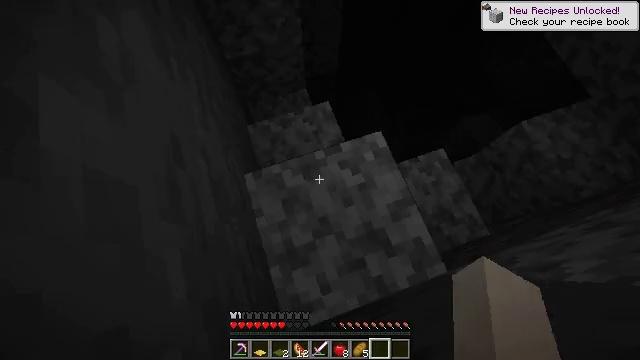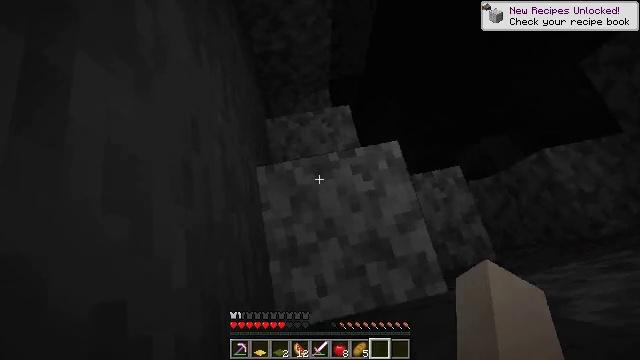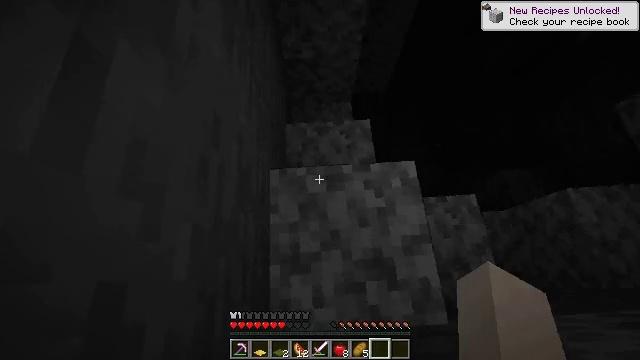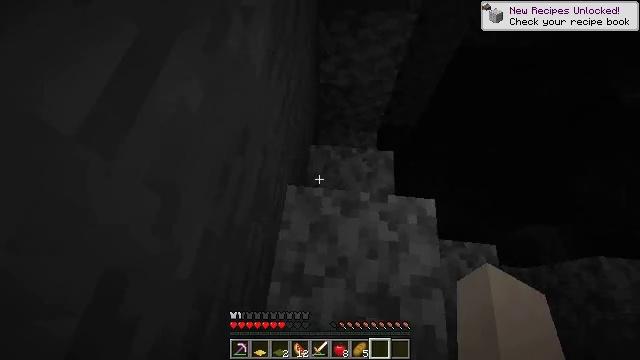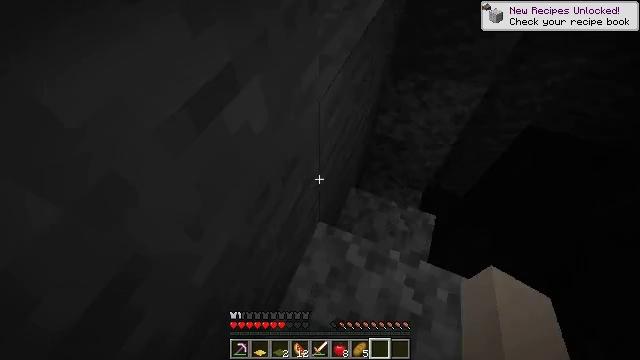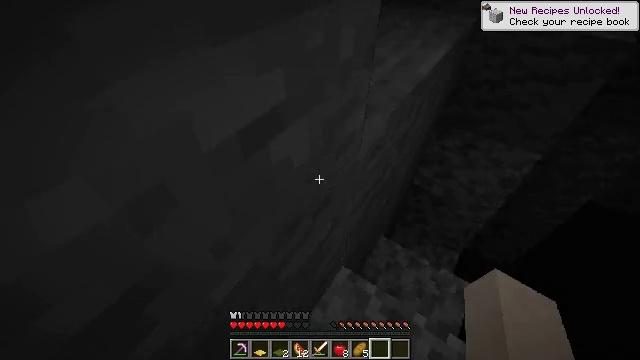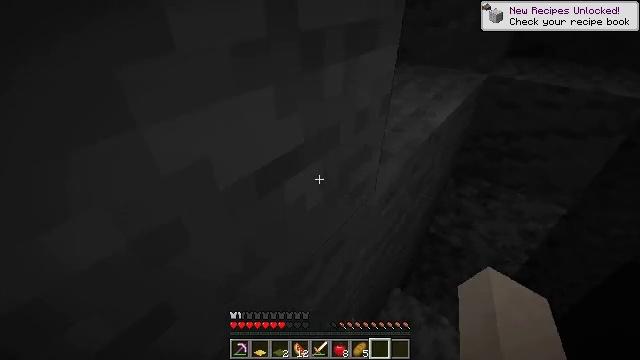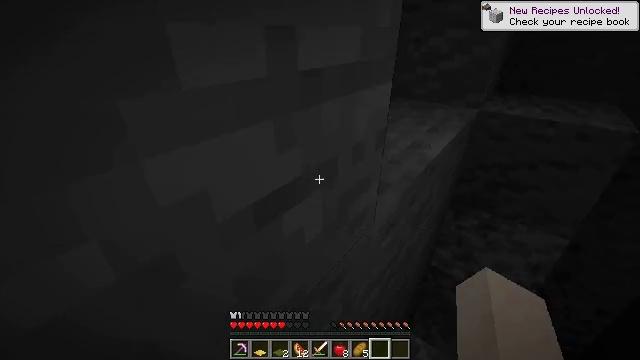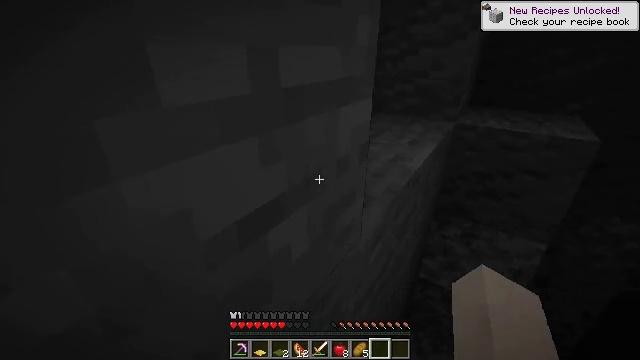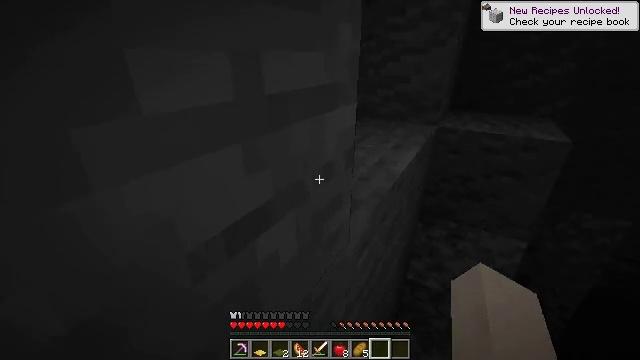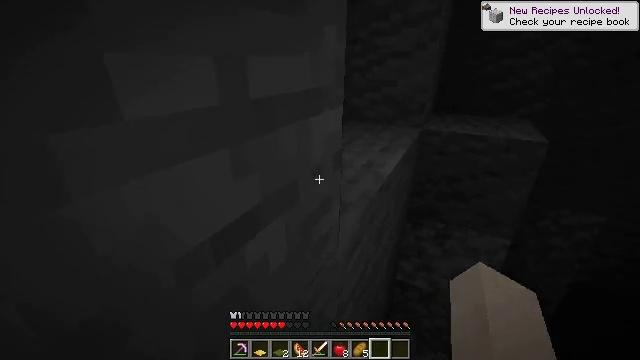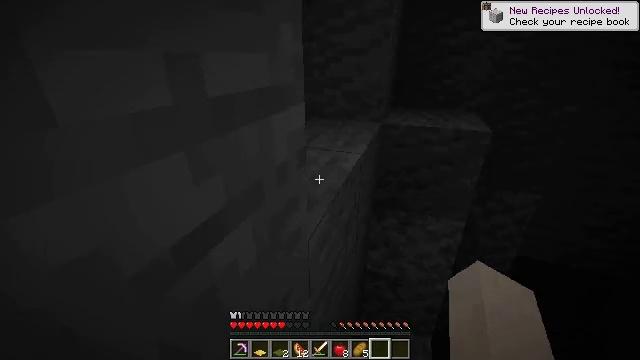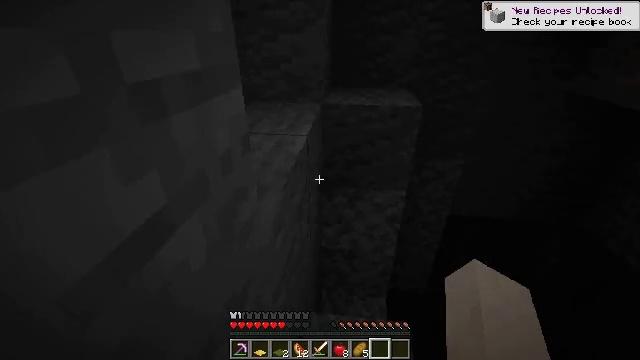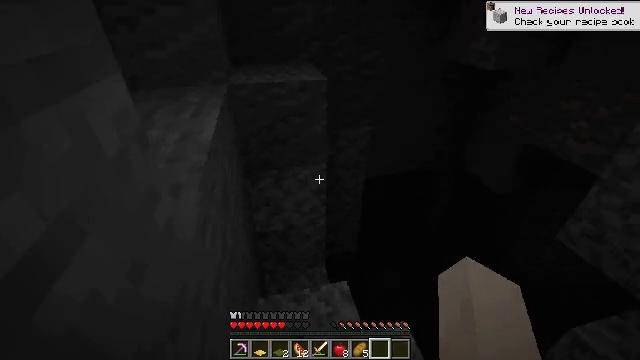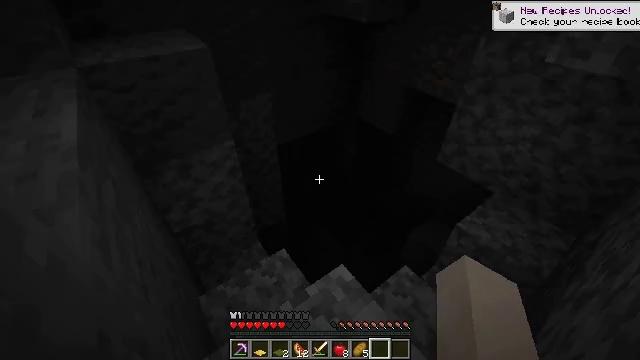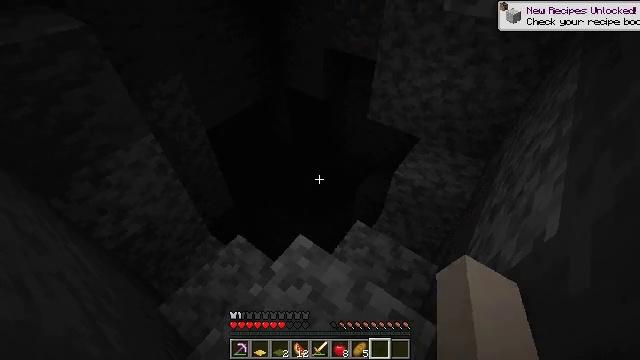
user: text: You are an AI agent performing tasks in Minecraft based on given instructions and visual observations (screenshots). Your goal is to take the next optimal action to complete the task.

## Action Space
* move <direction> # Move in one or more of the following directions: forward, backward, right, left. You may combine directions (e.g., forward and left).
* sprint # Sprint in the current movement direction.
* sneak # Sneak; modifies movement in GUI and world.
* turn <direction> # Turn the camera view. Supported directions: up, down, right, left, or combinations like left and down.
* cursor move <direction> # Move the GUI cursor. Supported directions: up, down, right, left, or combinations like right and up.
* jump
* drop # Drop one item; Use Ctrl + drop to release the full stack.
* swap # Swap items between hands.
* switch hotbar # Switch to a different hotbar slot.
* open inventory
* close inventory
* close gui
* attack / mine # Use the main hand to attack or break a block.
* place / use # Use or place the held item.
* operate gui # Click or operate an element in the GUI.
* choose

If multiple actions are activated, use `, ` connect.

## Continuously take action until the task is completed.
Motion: motion action
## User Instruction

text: Digging the diorite for building material.
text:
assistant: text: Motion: turn left
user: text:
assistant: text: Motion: turn left and up
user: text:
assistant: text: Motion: turn left and up
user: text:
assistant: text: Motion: turn left and up
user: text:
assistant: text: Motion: turn left and up
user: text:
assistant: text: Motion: turn left and up
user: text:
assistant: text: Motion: turn up
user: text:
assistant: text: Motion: turn right and up
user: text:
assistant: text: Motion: turn right and up
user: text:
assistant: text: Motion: turn right
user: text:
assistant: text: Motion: turn right
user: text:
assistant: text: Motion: turn right and down
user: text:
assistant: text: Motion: turn right and down
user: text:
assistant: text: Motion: turn right and down
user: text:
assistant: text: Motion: turn right and down
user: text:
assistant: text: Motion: turn right and down
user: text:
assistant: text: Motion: no_op
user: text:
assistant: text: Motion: no_op
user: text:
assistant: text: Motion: no_op
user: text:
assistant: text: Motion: no_op
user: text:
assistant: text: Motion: no_op
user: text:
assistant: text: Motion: no_op
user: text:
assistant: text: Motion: no_op
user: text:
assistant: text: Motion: turn left
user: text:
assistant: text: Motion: turn left
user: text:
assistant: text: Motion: turn left
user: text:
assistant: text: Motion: turn left and up
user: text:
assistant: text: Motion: turn left and up
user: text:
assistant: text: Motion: turn left and up
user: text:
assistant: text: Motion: turn up